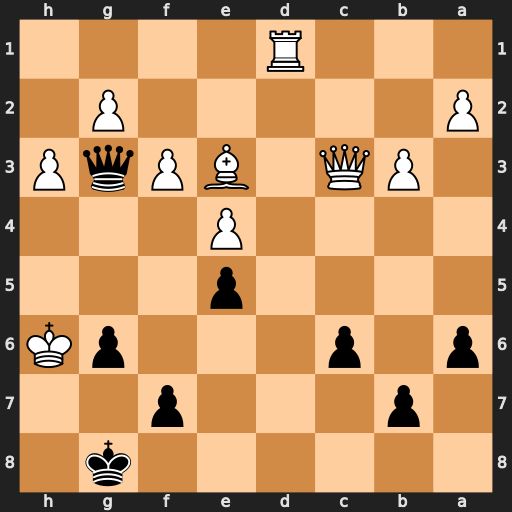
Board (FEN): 6k1/1p3p2/p1p3pK/4p3/4P3/1PQ1BPqP/P5P1/3R4
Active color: b
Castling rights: -
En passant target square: -
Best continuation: Qh4#